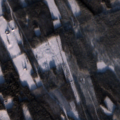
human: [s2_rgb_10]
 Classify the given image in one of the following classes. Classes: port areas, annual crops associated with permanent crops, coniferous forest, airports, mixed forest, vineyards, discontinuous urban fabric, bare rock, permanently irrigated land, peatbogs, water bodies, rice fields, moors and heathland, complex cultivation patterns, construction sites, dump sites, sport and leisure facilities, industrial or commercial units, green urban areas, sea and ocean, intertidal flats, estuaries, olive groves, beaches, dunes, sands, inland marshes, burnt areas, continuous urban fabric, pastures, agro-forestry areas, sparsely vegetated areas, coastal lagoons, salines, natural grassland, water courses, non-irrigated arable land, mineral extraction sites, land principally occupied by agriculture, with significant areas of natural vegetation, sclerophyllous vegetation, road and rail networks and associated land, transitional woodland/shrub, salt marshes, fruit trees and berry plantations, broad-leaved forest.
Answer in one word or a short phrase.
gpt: coniferous forest, mixed forest, transitional woodland/shrub